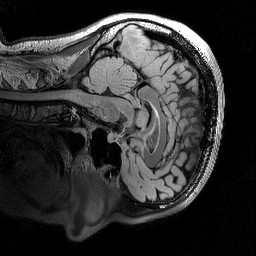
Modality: T2w
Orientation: sagittal
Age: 34
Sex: male
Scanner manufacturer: siemens
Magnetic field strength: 3 T
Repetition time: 5 s
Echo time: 0.386 s